九年级 · 计数
一个不透明的袋子中装有 2 个红球、 3 个黄球, 每个球除颜色外都相同. 晓君同学从袋中任意摸出 1 个球（不放回）后，晓静同学再从袋中任意摸出 1 个球. 两人都摸到红球的概率是 ( )

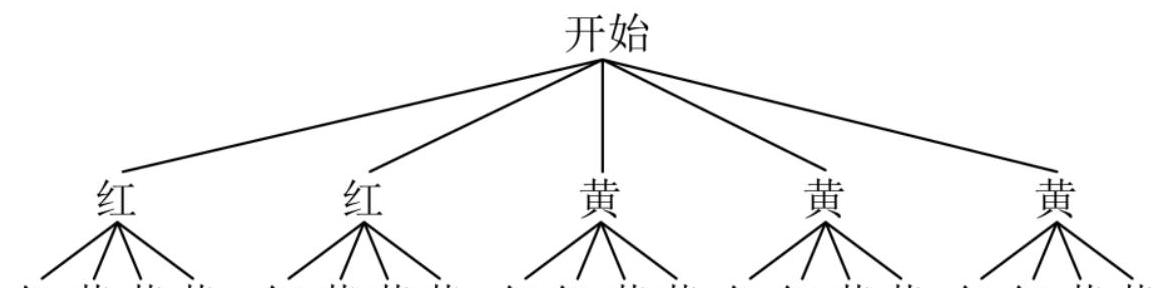
A. $\frac{1}{10}$
B. $\frac{2}{25}$
C. $\frac{4}{25}$
D. $\frac{2}{5}$

答案: A
解析: 根据题意画出树状图得出所有等可能的情况数, 找出两人都摸到红球的情况数, 然后根据概率公式即可得出答案.

【详解】解：根据题意画树状图如下:

晓君

晓静 红黄黄黄 红黄黄黄红红黄黄红红黄黄红红黄黄由树状图知, 共有 20 种等可能的情况数, 其中两人都摸到红球的有 2 种,则两人都摸到红球的概率是 $\frac{2}{20}=\frac{1}{10}$.

故选: A.

【点睛】此题考查了列表法或树状图法求概率. 树状图法适合两步或两步以上完成的事件;解题时要注意此题是放回试验还是不放回试验. 用到的知识点为: 概率=所求情况数与总情
况数之比.